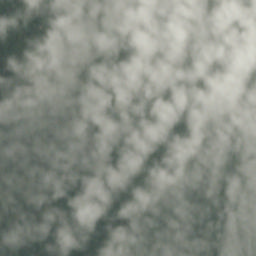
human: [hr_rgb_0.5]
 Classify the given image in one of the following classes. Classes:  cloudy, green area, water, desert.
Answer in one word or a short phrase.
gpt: cloudy